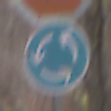
Verkehrszeichen: Kreisverkehr
Zusatzzeichen oben: Stop
Umgebung: Outdoor, Nature
Tageszeit: Midday
Wetter: Overcast
Licht: Natural
Jahreszeit: Autumn
Kontrast: LowContrast